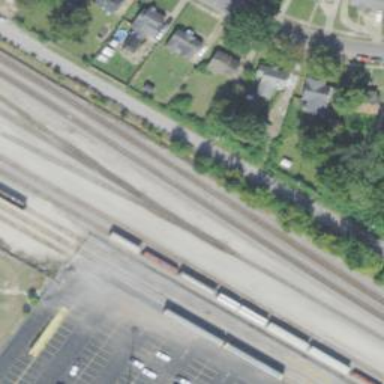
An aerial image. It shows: Railway siding for service.